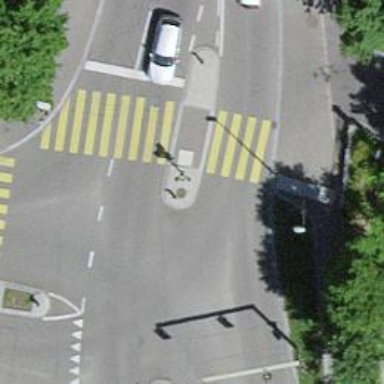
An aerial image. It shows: Marked zebra crossing with pedestrian island.